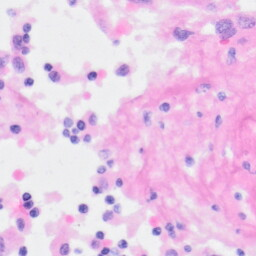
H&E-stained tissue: Kidney